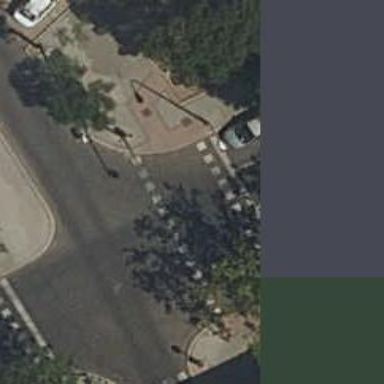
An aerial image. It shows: Zebra crossing with traffic signals.